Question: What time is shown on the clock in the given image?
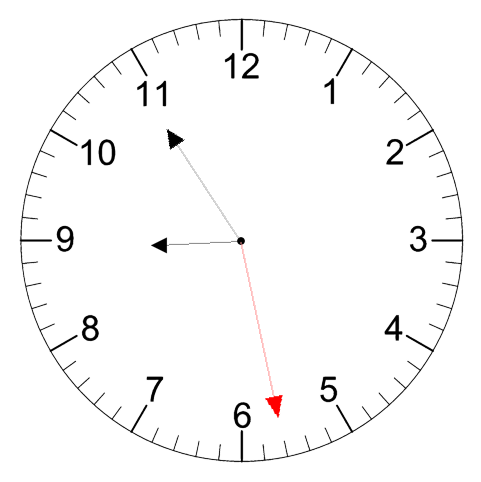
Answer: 08:54:28